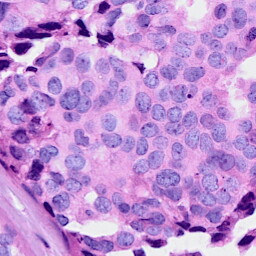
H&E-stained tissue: Breast